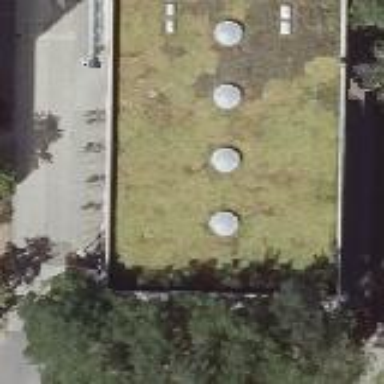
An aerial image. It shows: Library building with flat grass roof.